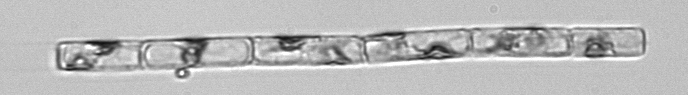
Label: Guinardia_delicatula